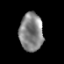
Tissue: prostate
Cell type: Myeloid cells
Senescence score: 0.288
Nuclear area (px): 881
Mean DAPI intensity: 132.096